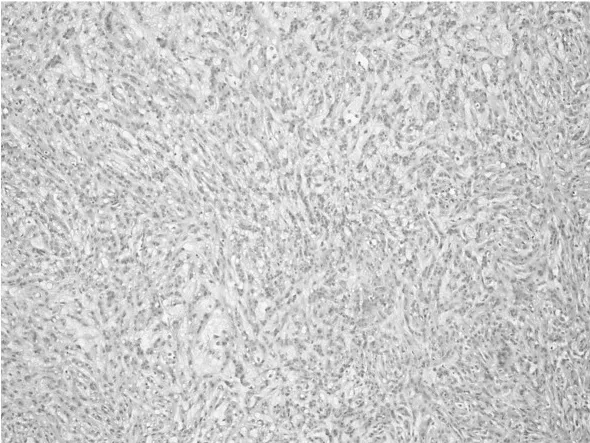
Tumor was composed of small, elongated cords or tubules, in a tightly packed arrangement (hematoxylin and eosin; magnification, x10).
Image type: pathology (h&e)